Question: I have a WPF application which has custom title bar( custom Minimize, Maximinze and Close button). These buttons have tool tip strings need be localized. but, i think .net/WPF already has these strings localized for all languages, I don't want to do it myself, so is it possible to get these string from WPF built-in resources? and, How can i do it?

How can i get string "Maximize" from WPF built-in resources? so it can change with OS locale language.
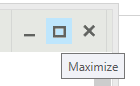
Answer: WPF doesn't have copies of these strings. It simply delegates painting the default window chrome to the OS, which handles displaying the tooltips along with everything else.
And unfortunately, there is no Windows API that allows one to retrieve localized strings. I suppose you could extract them from the system files, but I don't recommend it. They're not documented as being publically accessible and the details of the implementation are therefore subject to change at any time.
I'm not sure why you're against adding these strings to your resource table. You've already re-invented more of the wheel than I'd recommend by painting custom window chrome. If you absolutely must do so, then you're going to have to handle everything yourself, including the tooltip strings. If the default strings would work, and you have all of the same buttons in the same positions, then there's no point in painting custom chrome in the first place.